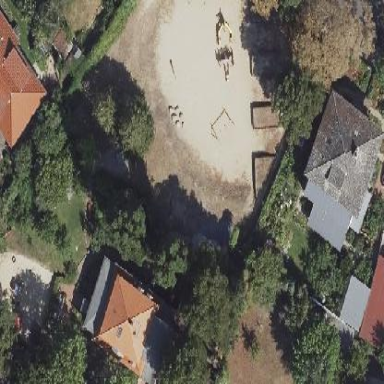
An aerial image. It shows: Sandpit playground with natural sand.